Breast ultrasound image
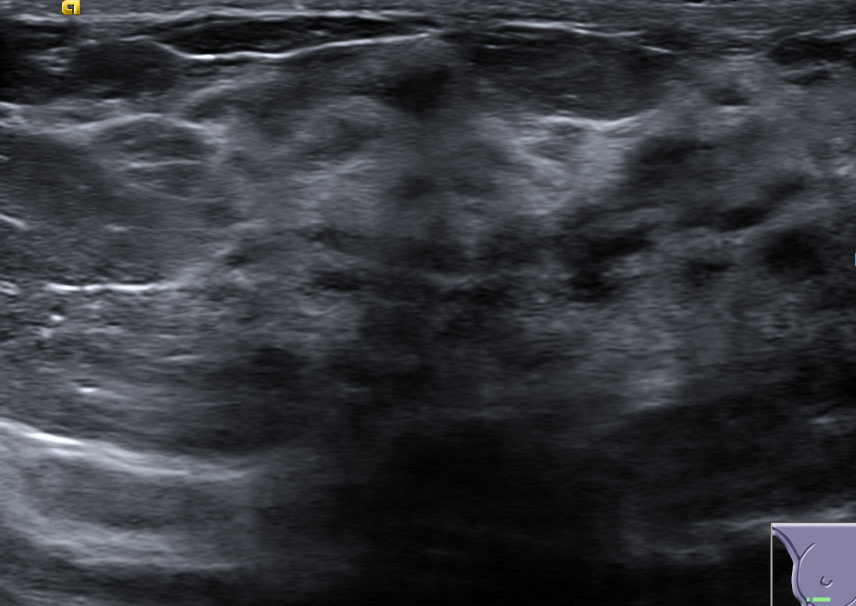
Diagnosis: normal